Question: I want to add an Arabic title to my Qt application, but it didn't work.
Here is my code:
'''
#include "mainwindow.h"
#include <QtGui/QApplication>
#include <QString>
#include <QTextStream>
int main(int argc, char *argv[])
{
QApplication a(argc, argv);
mainWindow w;
QString appTitle("tjrbh");
w.setWindowTitle(appTitle);
w.show();
return a.exec();
}
'''
And here is the output:

How can I correct it?
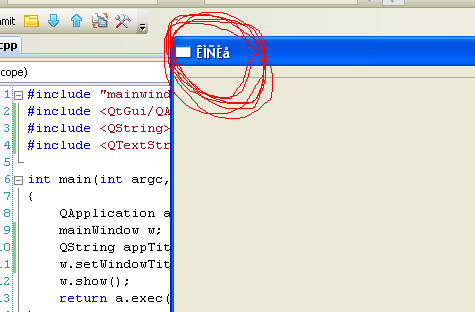
Answer: In fact it's a "CP1256 interpreted as Latin1" issue.
On Windows, with a non-Unicode codepage, try the following:
'''
QString appTitle = QString::fromLocal8Bit("tjrbh");
'''
If you had your source file in UTF-8, try this instead:
'''
QString appTitle = QString::fromUtf8("tjrbh");
'''
(See <URL>
Qt Creator 2.7/Windows 7 (in a VM)/UTF-8 source file: